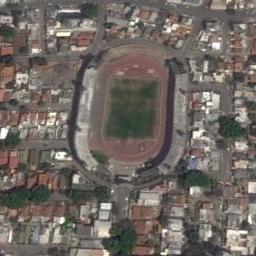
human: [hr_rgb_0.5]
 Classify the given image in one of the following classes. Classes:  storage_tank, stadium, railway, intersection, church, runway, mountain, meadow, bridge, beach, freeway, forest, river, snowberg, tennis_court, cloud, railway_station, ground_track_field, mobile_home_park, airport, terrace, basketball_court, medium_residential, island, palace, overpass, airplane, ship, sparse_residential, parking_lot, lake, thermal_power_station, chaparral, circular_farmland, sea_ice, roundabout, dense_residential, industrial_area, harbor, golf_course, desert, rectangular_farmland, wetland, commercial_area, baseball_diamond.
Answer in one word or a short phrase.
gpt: stadium